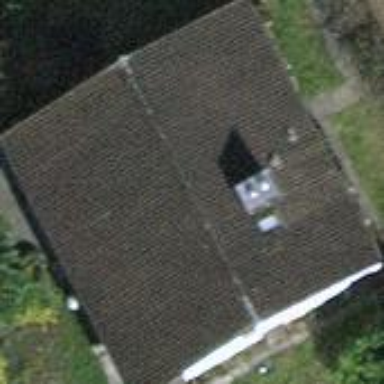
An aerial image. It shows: Detached building.